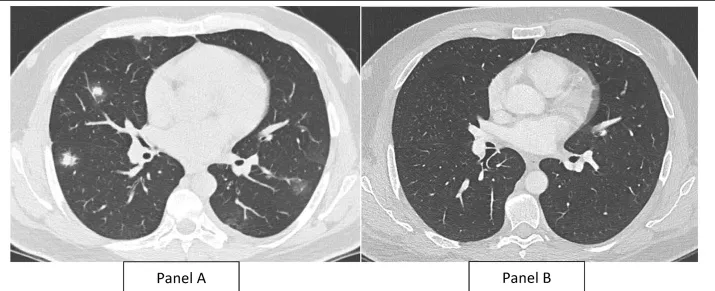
Computed Tomography Chest Images of Pulmonary window at the level of outset of segmental bronchus. . Panel A: Variable sized nodular and patchy part solid opacities with surrounding ground glass opacification, showing subpleural and peribronchovascular predominance distribution. Panel B: Resolution of the opacities.
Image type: radiology (ct)